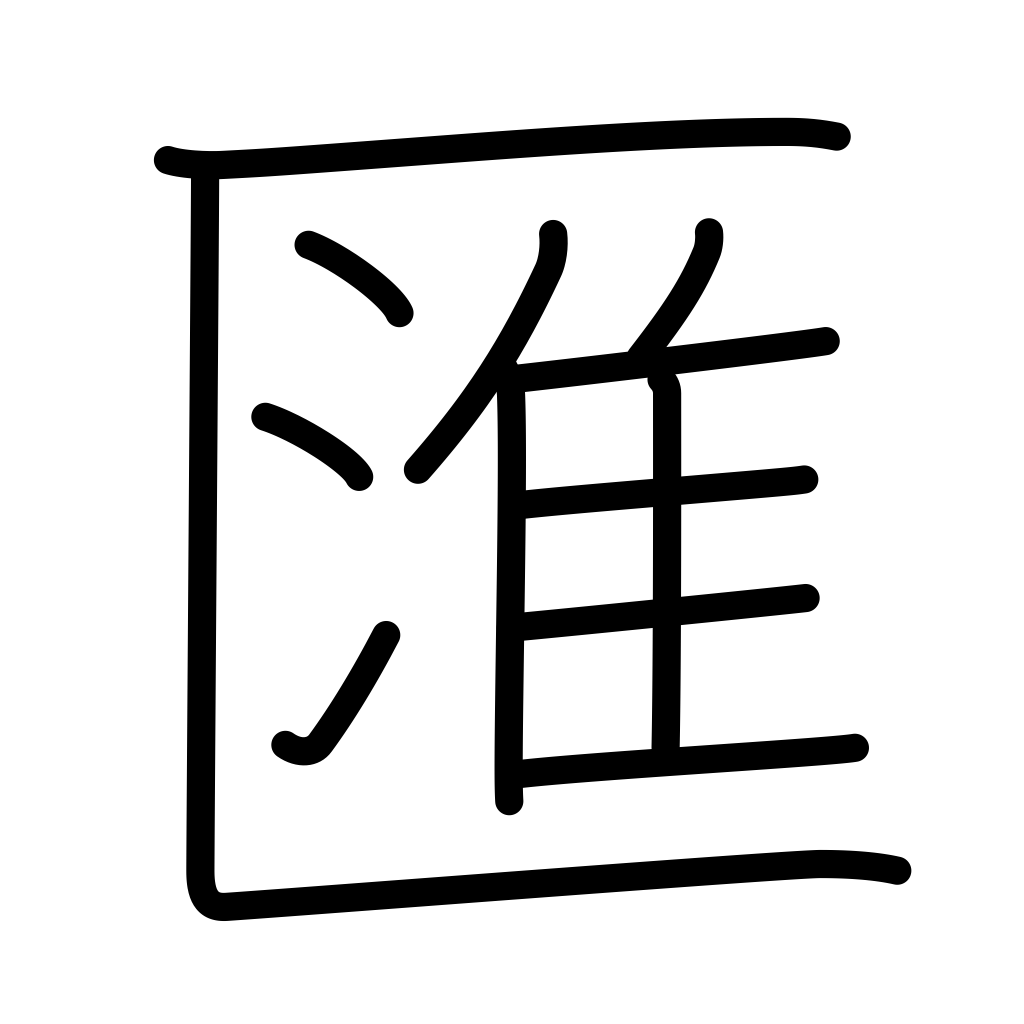
Meaning: whirl, swirl